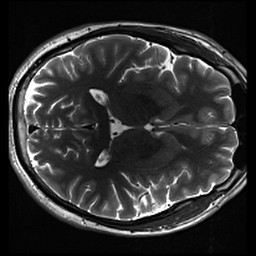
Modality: inplaneT2
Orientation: axial